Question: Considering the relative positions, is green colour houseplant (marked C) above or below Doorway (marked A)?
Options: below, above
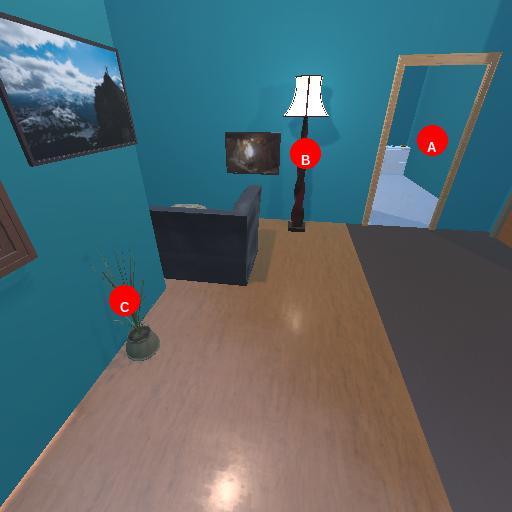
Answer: below